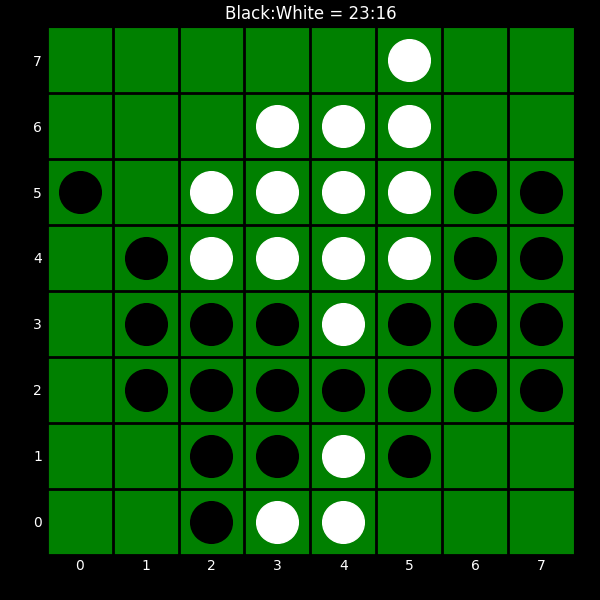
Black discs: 23
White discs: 16